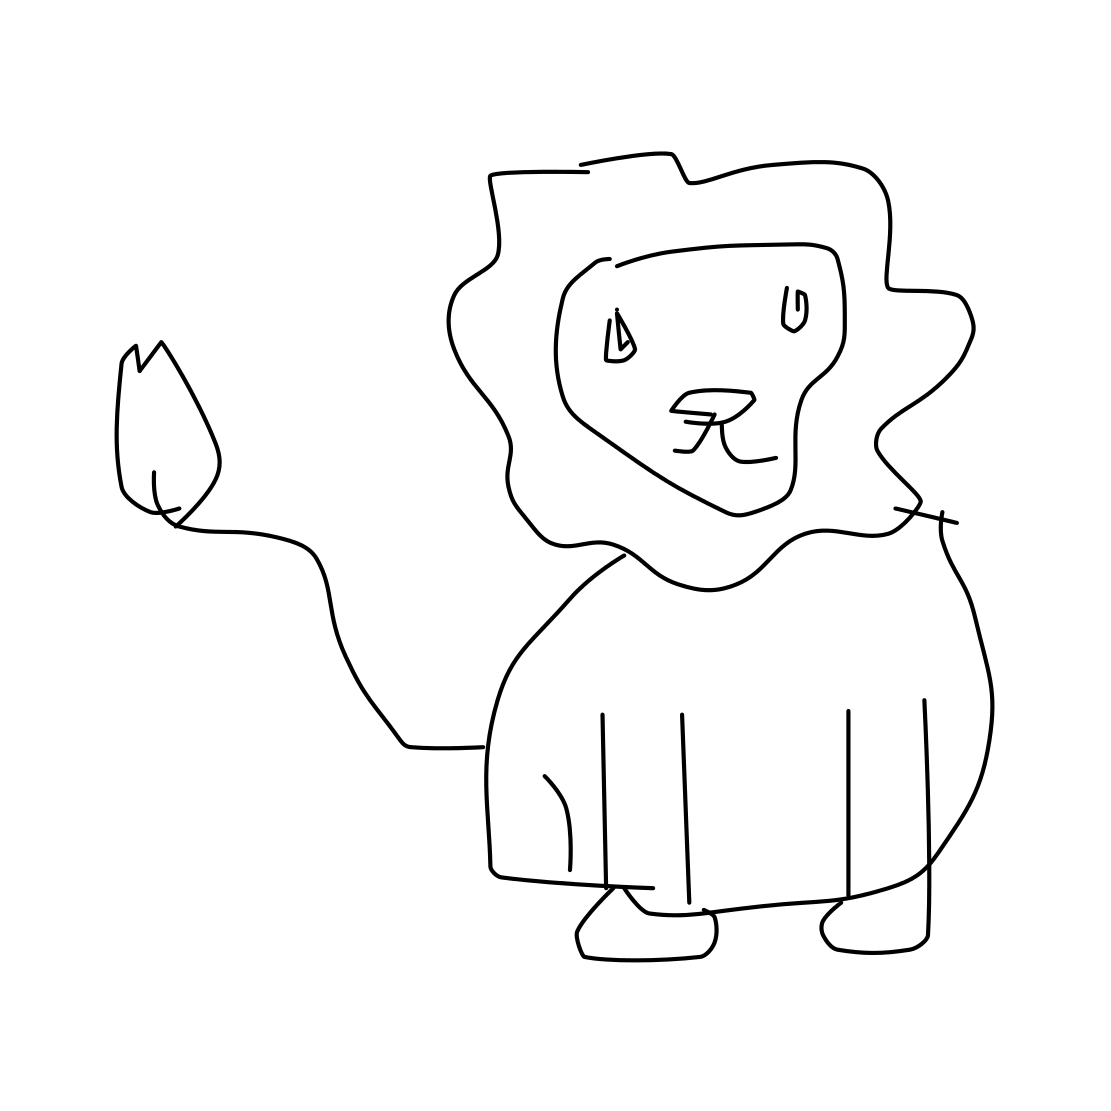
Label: lion